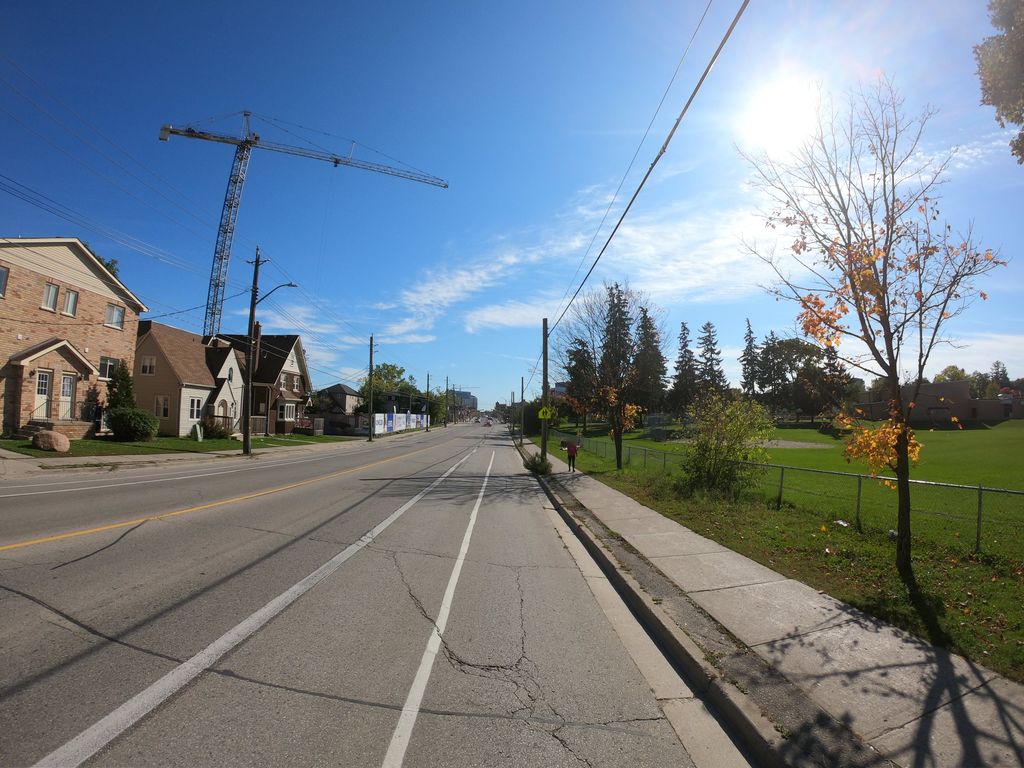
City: kitchener-waterloo